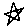
Label: star